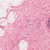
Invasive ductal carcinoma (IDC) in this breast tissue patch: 0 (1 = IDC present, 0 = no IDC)